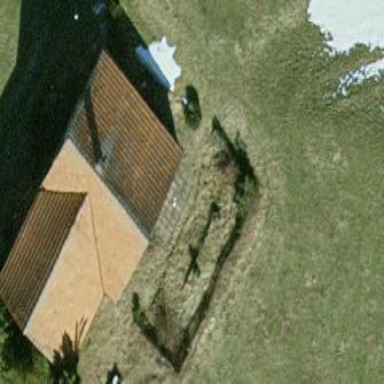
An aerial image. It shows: Simple and straightforward house.